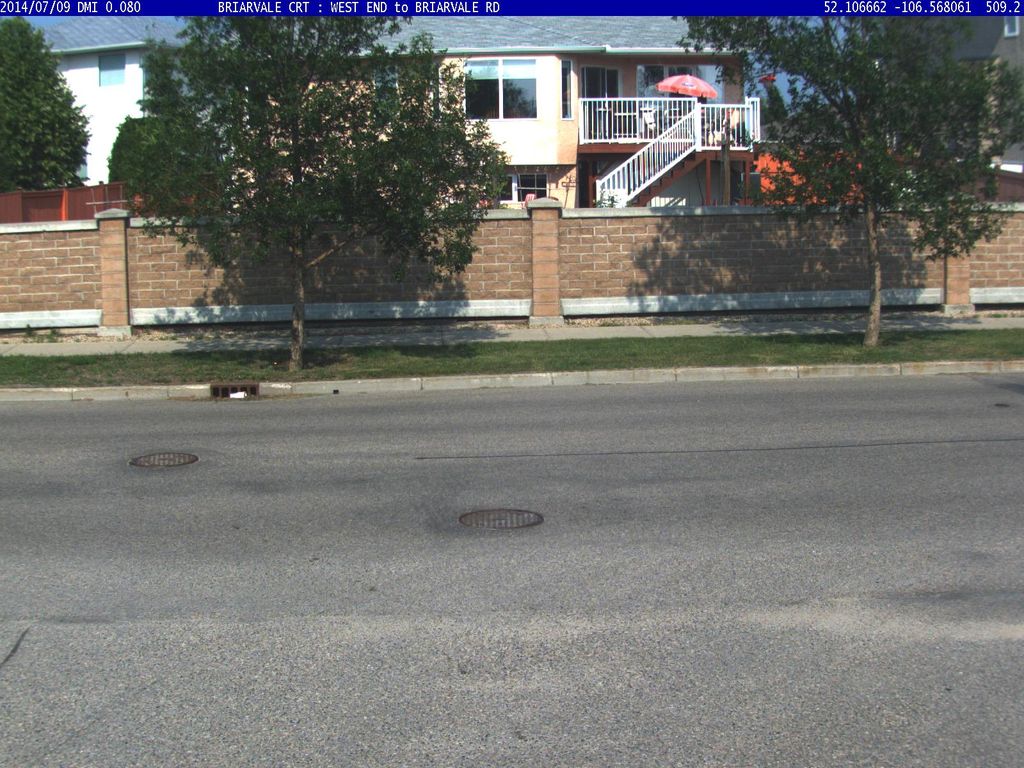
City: saskatoon